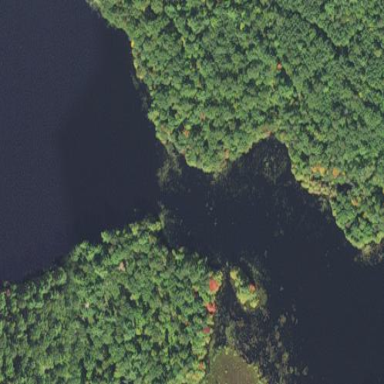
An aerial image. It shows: Serene lake.